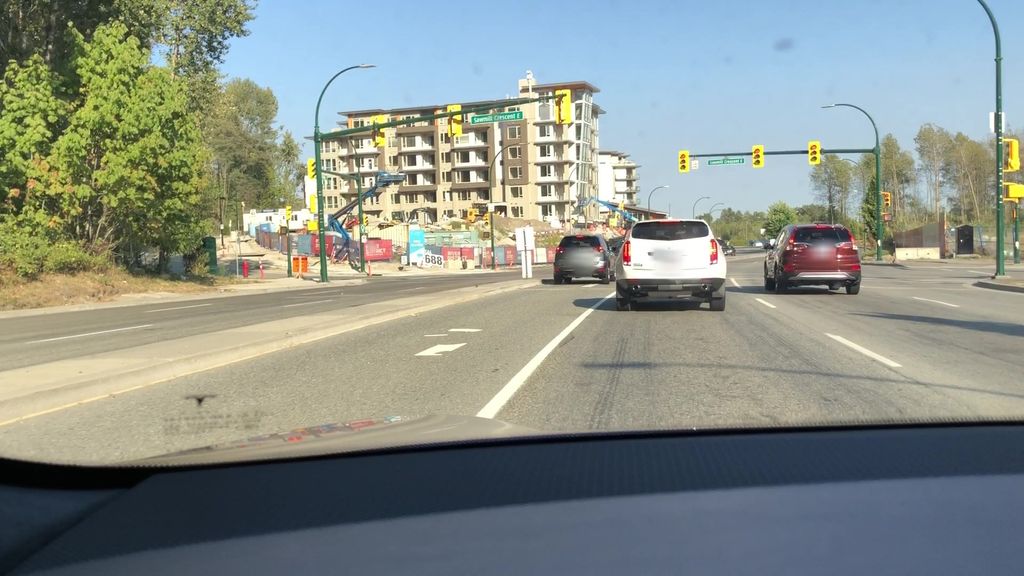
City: vancouver